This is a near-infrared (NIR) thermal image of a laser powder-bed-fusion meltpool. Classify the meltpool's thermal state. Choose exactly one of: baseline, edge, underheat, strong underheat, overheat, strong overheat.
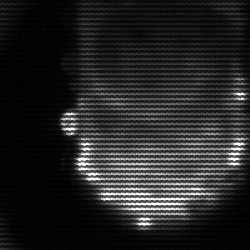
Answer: baseline